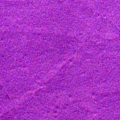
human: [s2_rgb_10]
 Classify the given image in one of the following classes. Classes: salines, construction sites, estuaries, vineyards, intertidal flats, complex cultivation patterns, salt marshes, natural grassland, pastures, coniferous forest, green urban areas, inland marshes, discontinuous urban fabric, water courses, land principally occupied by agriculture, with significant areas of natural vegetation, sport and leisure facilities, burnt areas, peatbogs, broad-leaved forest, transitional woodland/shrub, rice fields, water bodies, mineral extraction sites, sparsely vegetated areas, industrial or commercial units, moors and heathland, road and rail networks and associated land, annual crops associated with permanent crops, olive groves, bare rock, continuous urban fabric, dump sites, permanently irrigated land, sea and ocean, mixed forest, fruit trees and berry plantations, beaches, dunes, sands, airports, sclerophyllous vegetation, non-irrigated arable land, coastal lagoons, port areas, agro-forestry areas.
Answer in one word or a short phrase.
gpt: sea and ocean